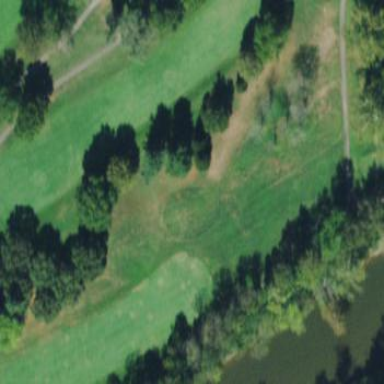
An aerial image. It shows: Golf fairway surrounded by grass.